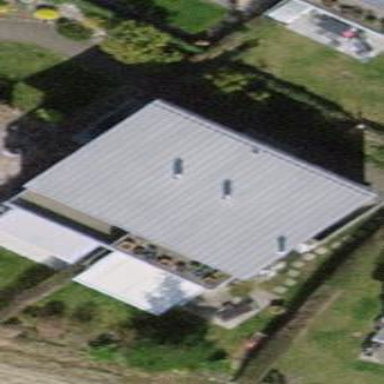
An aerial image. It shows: Residential building with flat grey metal roof.